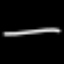
Label: line